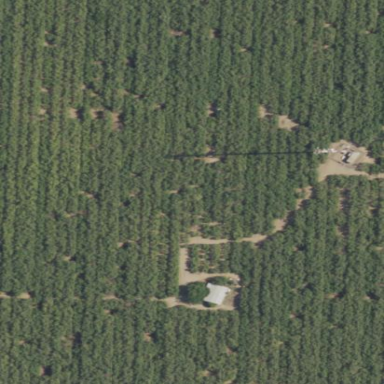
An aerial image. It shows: Almond orchard with rows of almond trees.